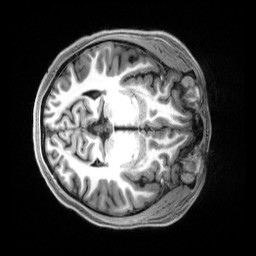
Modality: T1w
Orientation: axial
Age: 19
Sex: female
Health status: healthy
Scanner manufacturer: siemens
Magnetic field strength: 3 T
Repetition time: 2.5 s
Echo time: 0.00222 s